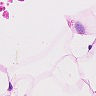
Metastatic tissue present: no